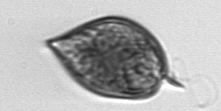
Label: Prorocentrum_micans